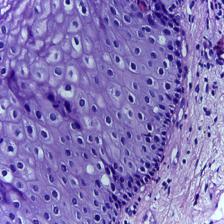
Diagnosis: Normal